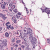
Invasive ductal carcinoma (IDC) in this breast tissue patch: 1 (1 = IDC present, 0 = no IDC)